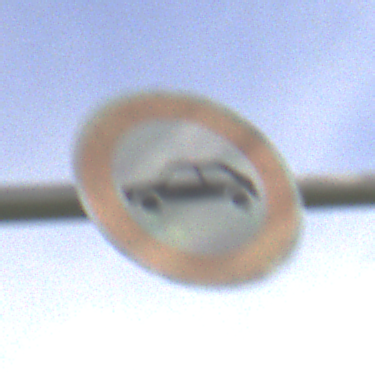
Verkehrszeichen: VerbotPersonenkraftwagen
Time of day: MorningAfternoon
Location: Outdoor (Suburban)
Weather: PartlyCloudy
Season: NotSpecified
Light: Natural